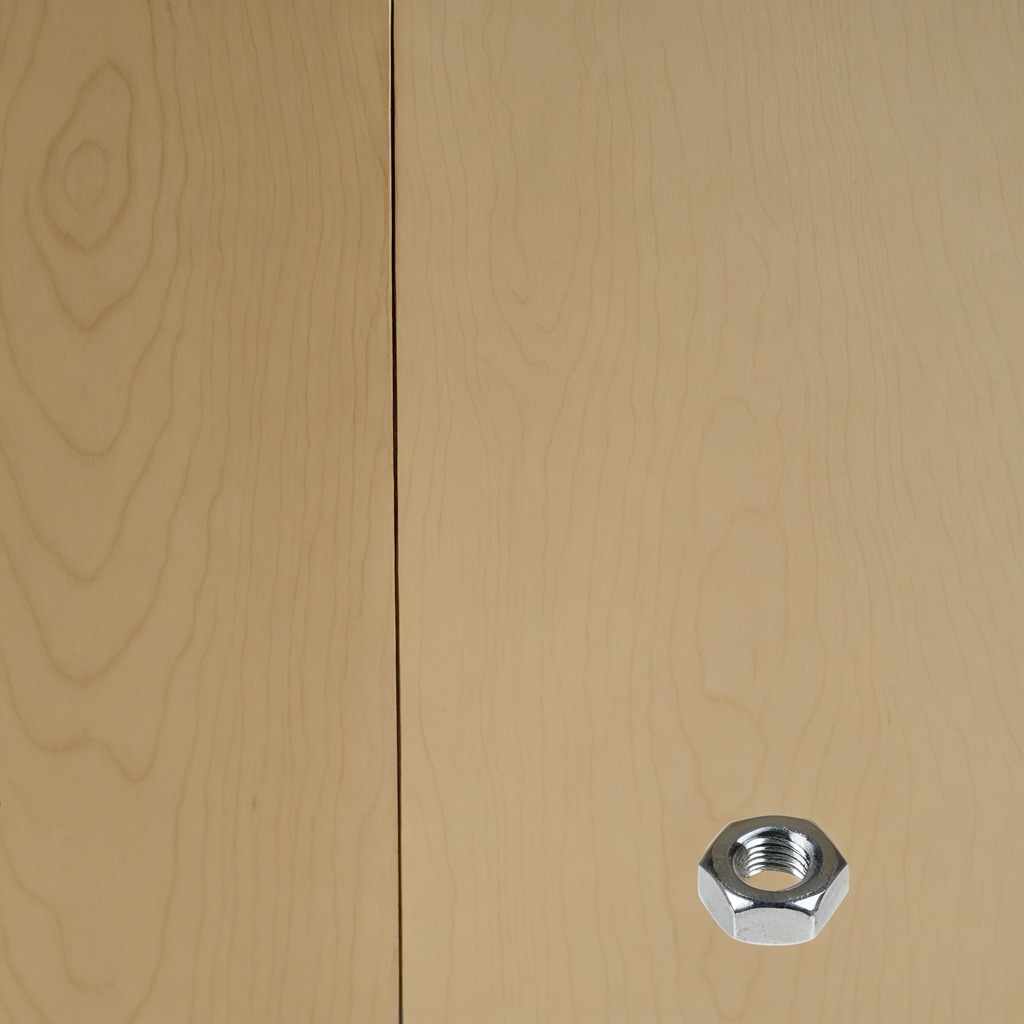
A metal nut lies on the plywood surface in a paint workshop lit by afternoon window light.